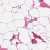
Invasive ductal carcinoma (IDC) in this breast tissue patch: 0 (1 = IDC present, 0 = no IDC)